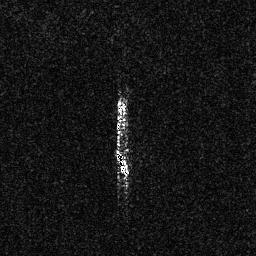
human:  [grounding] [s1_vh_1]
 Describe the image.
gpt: In the satellite image, there is  <ref>1 medium ship </ref> <box>[[43, 36, 50, 68, 0]]</box> located at center.